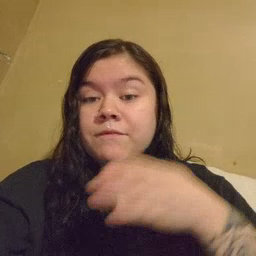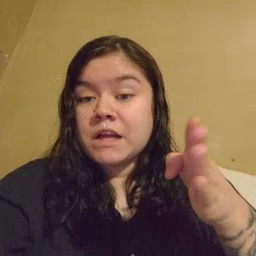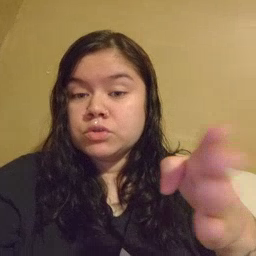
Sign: fish